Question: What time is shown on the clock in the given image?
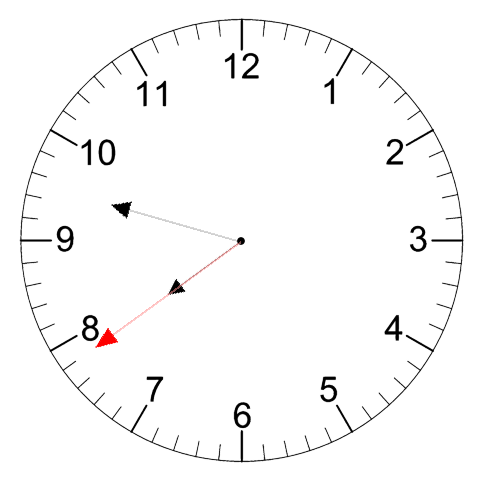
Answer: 07:47:39